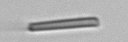
Label: fiber